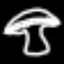
Label: mushroom